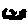
Label: bird